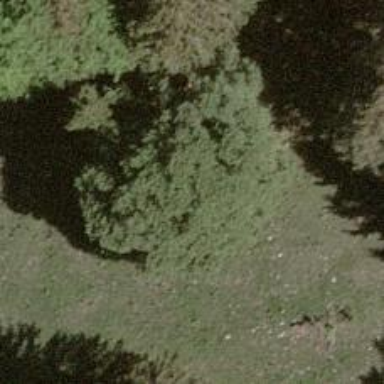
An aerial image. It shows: Single tag "natural: tree."